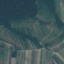
Label: PermanentCrop